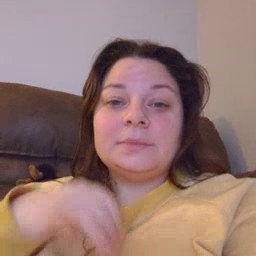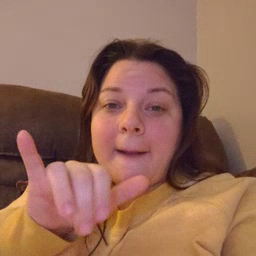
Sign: same